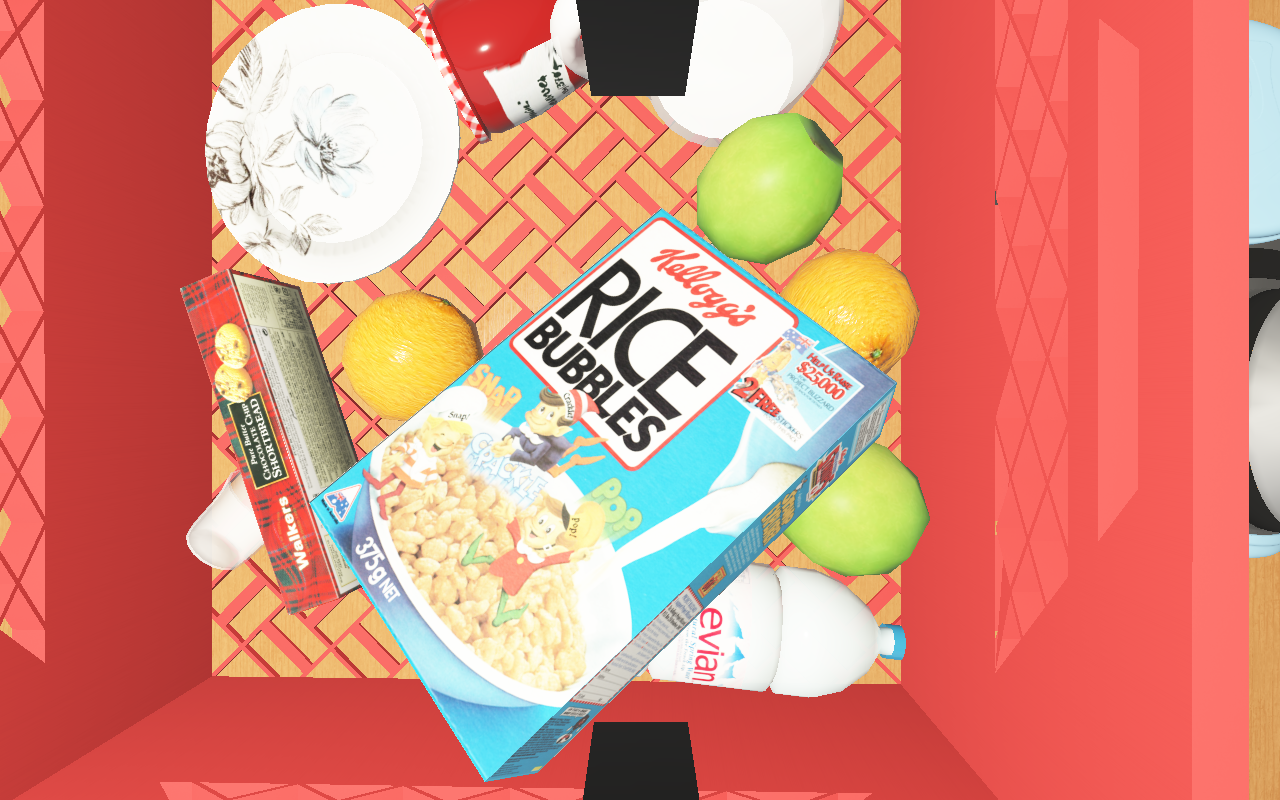
Objects in the scene:
carafe
apple
orange
orange
cereal box
biscuit box